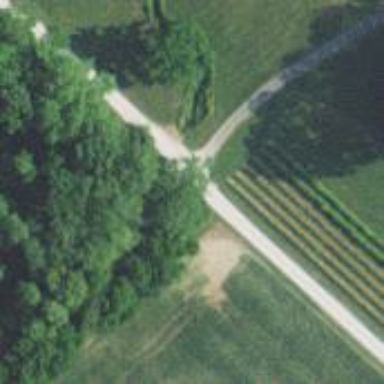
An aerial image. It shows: Shared driveway marked as service road.